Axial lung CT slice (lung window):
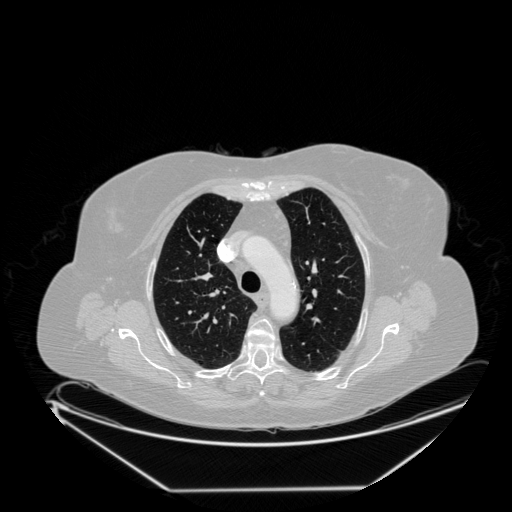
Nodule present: no